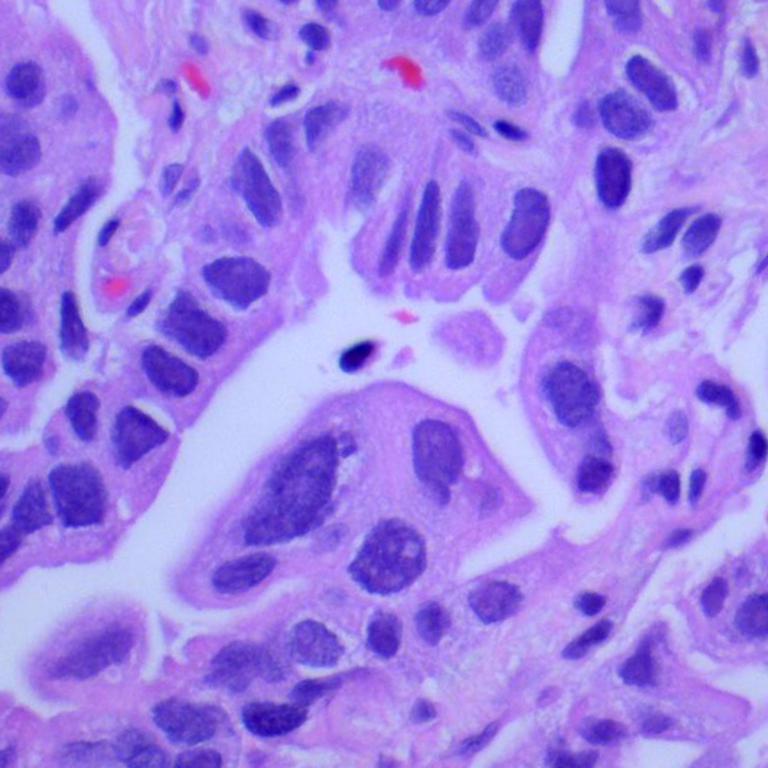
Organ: lung
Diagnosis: adenocarcinomas